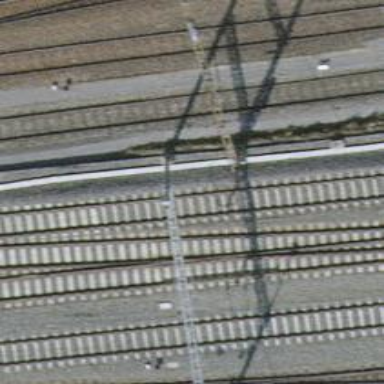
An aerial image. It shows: Rail siding with electrified contact lines.